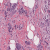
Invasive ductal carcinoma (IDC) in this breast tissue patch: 1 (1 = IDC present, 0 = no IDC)